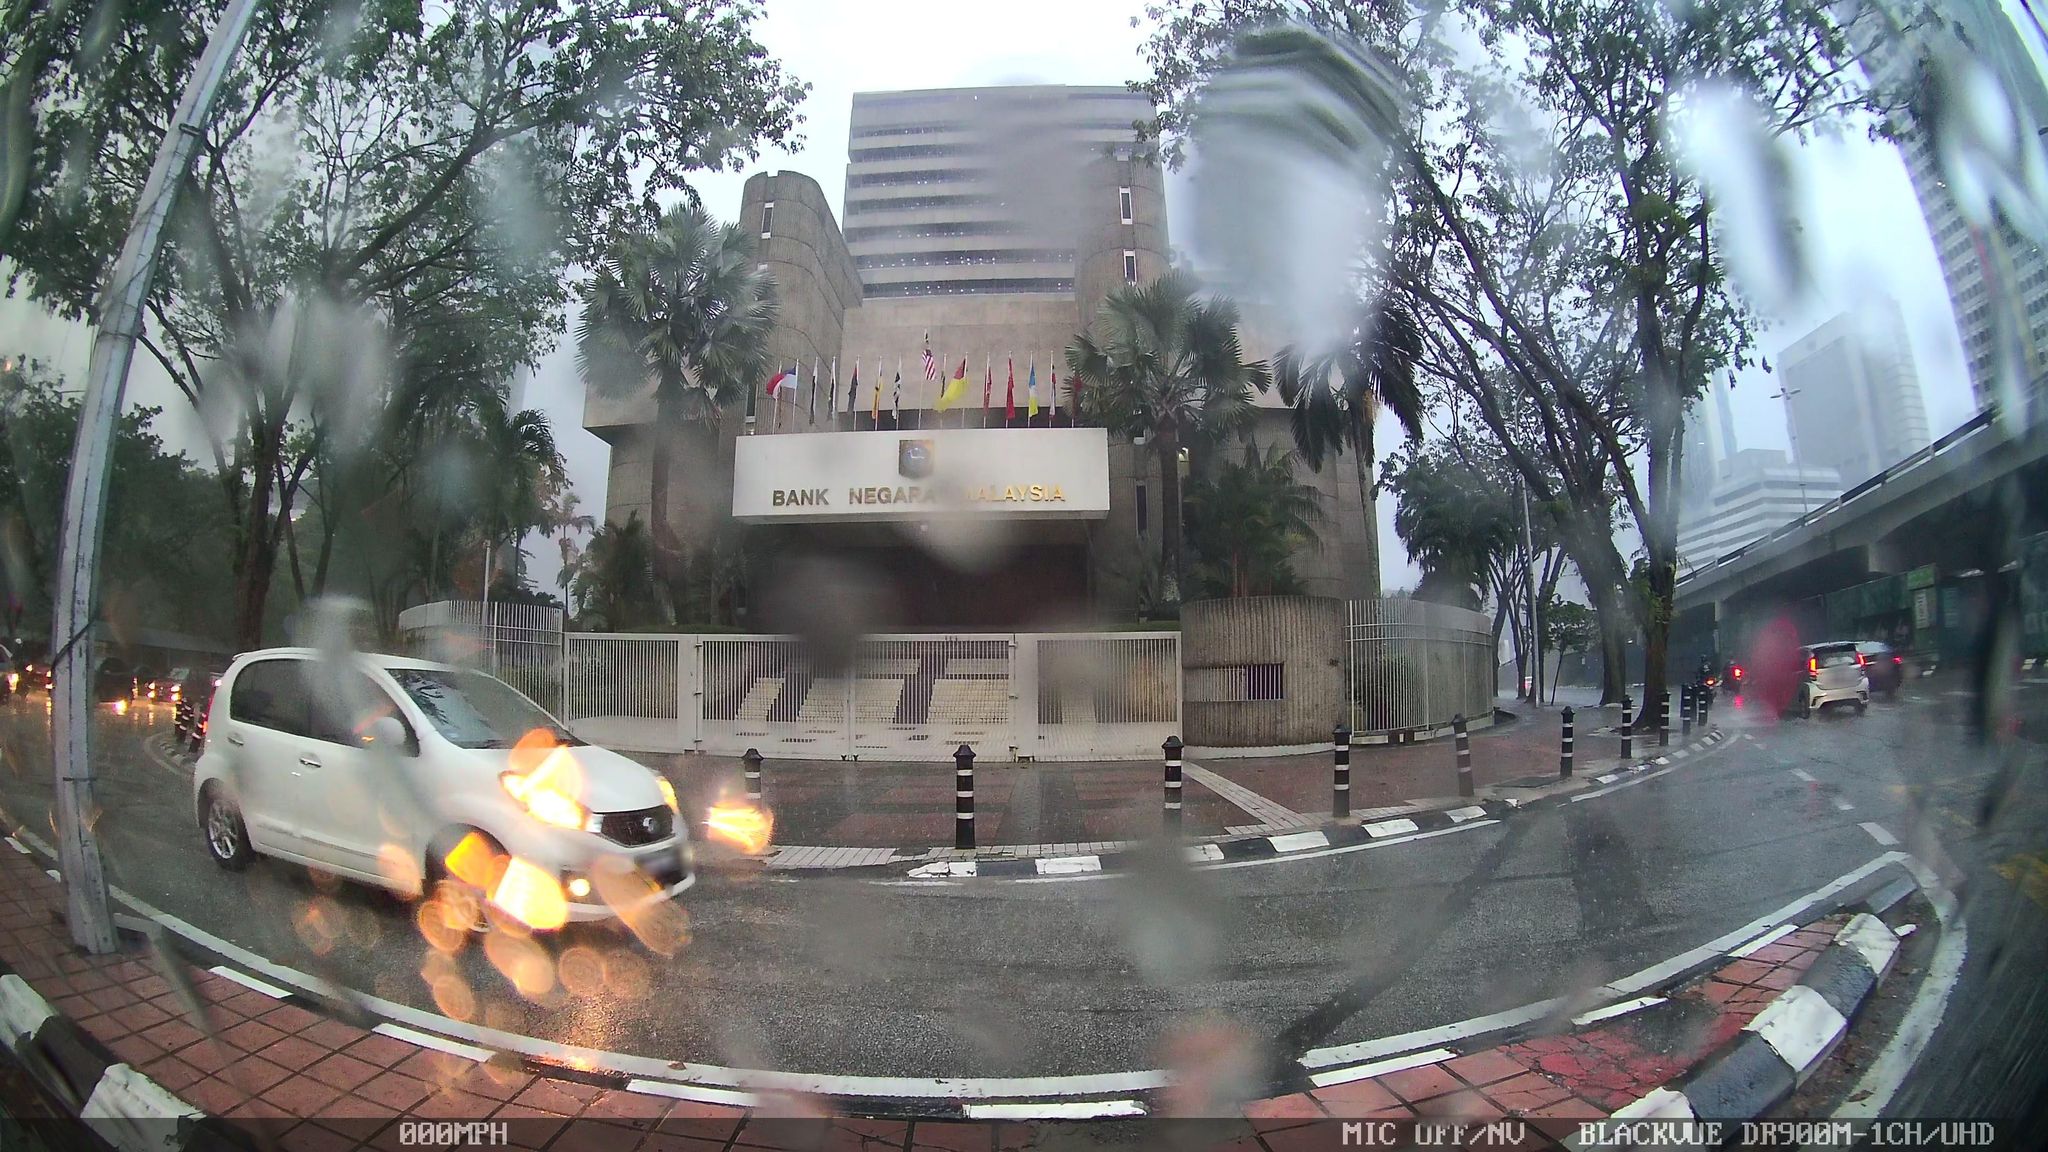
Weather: clear
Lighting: day
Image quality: slightly poor
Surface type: driving surface
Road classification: trunk_link
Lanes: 1
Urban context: urban centre
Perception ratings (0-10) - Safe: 5.39, Lively: 5.01, Beautiful: 0.66, Boring: 1.53, Depressing: 1.82, Wealthy: 7.36